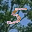
Label: 5